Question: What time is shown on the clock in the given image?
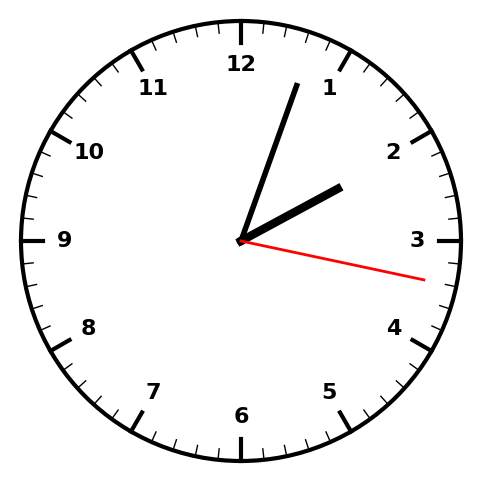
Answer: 02:03:17